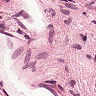
Metastatic tissue present: no